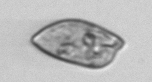
Label: Prorocentrum_dentatum